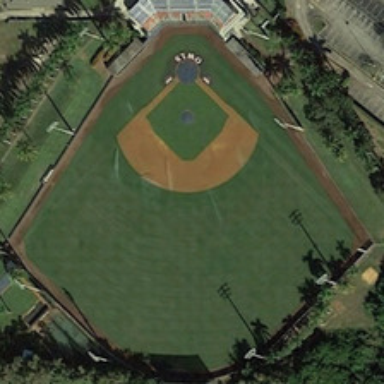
A baseball field is surrounded by green trees .